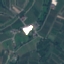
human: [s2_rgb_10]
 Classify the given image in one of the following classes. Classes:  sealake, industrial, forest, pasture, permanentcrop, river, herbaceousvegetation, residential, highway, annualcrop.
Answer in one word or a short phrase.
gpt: PermanentCrop